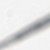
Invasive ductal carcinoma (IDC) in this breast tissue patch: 0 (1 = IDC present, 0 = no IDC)